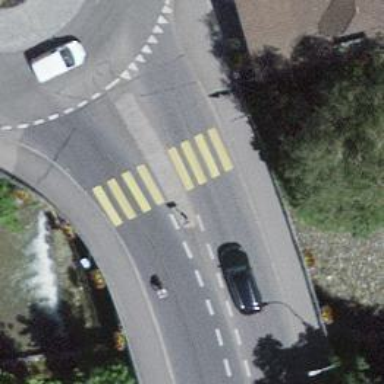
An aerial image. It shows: Uncontrolled zebra crossing with central island.